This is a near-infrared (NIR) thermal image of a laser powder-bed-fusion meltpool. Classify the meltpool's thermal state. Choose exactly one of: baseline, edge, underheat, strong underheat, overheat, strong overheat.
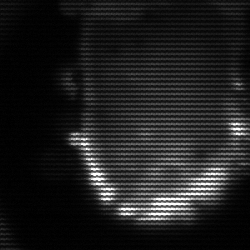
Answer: baseline